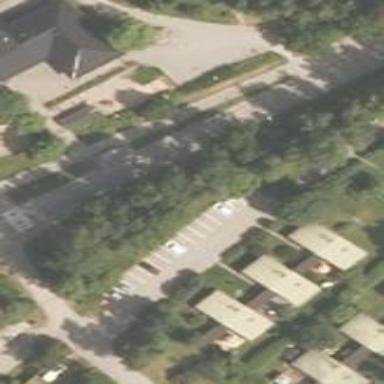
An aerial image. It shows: Parking area is available.